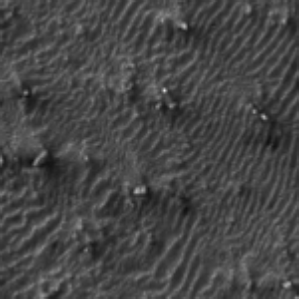
Label: frost